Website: home-depot
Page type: newsletter-management
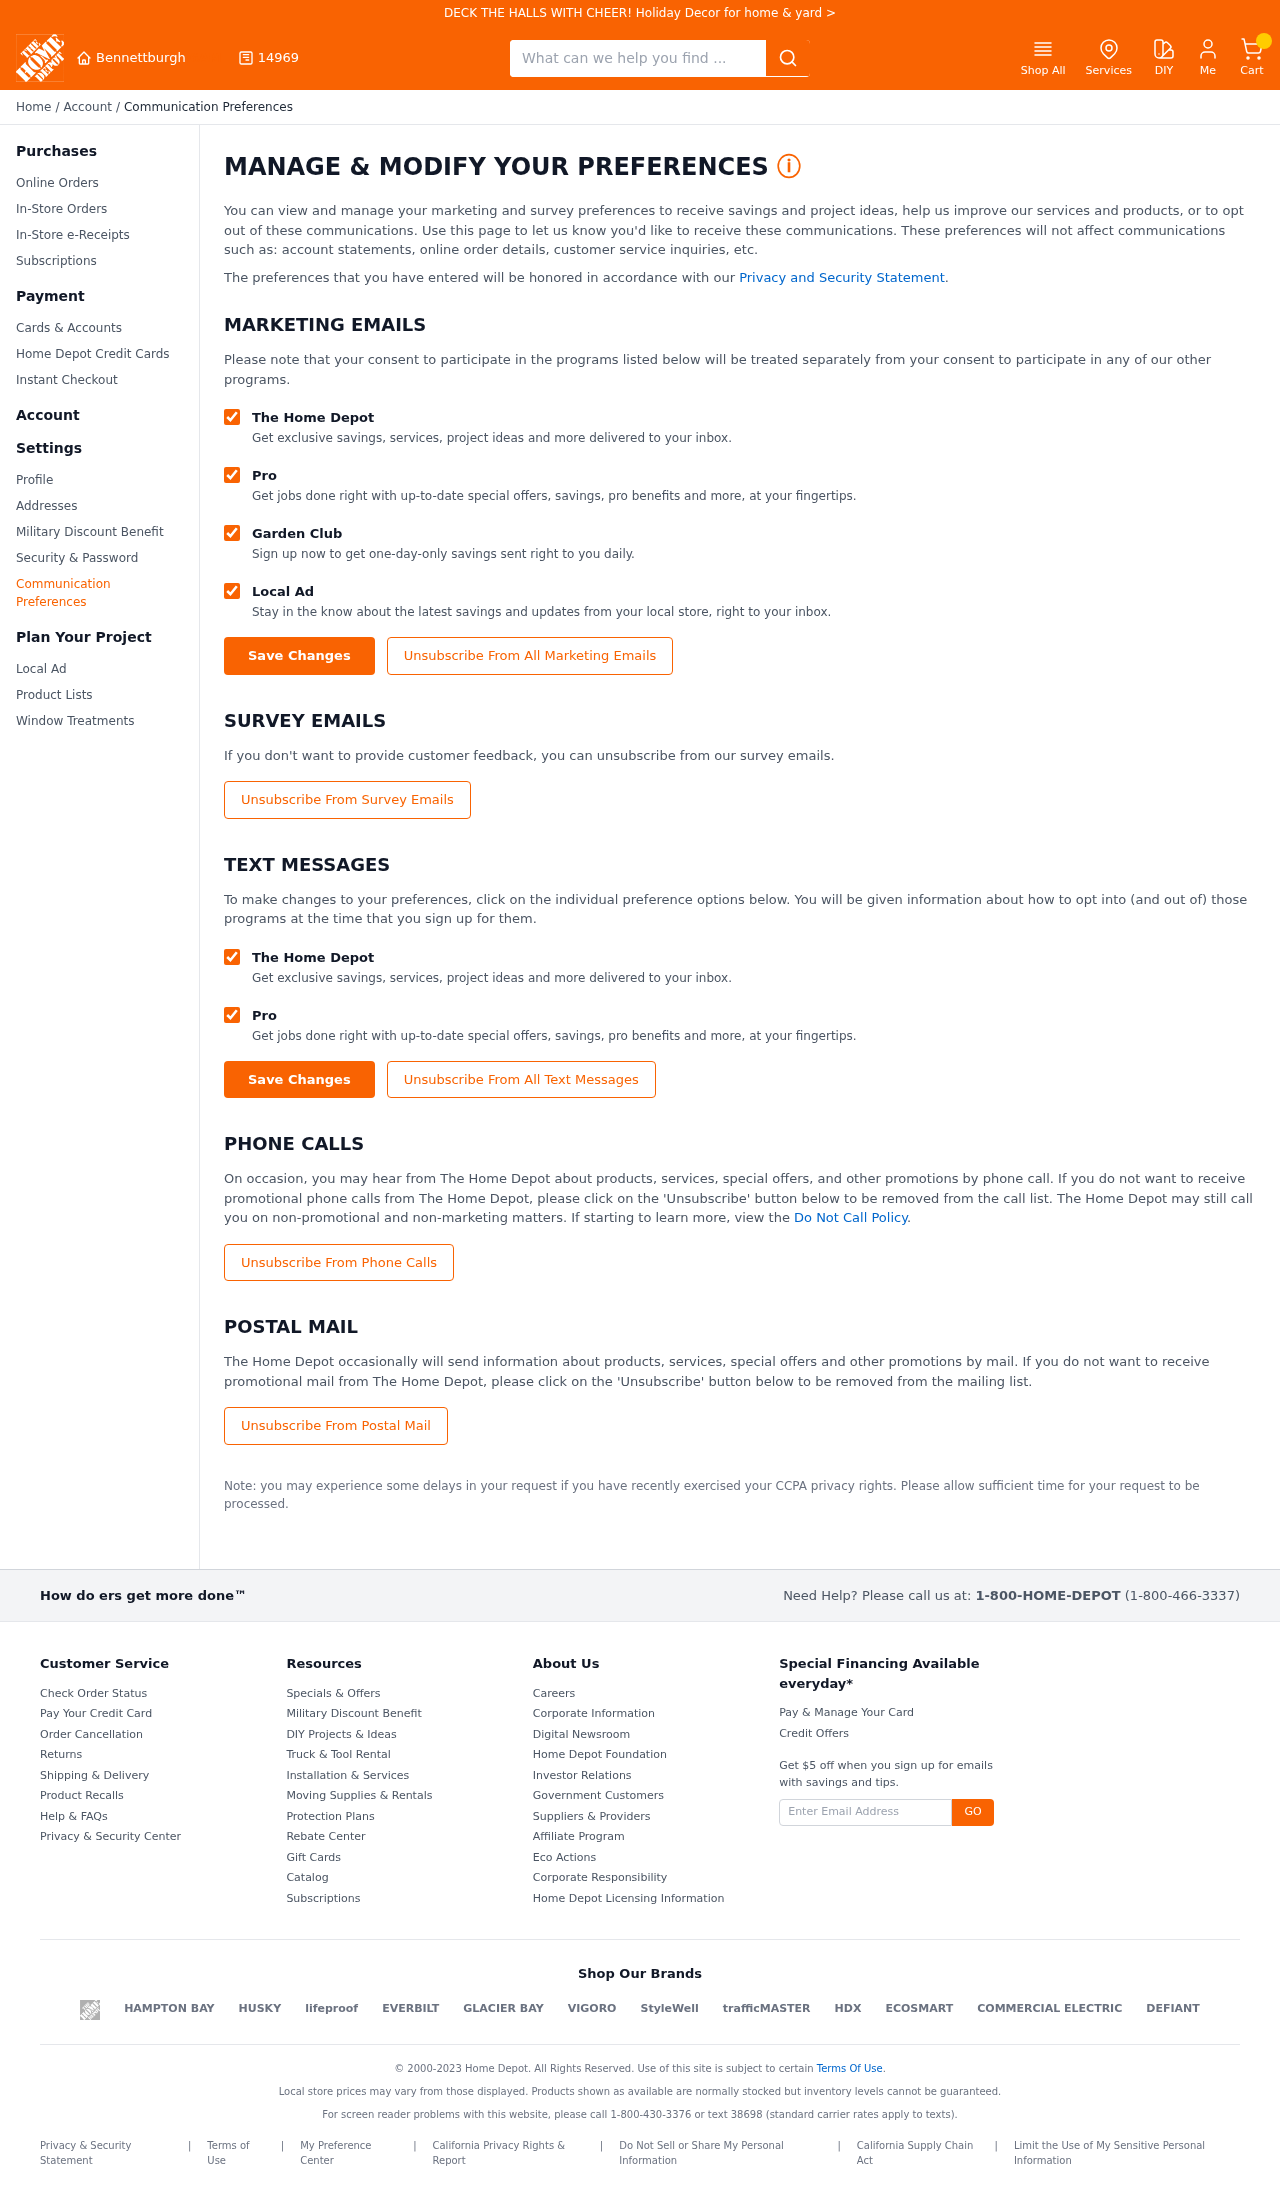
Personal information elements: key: PII_CITY
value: Bennettburgh
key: PII_POSTCODE
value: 14969
Search elements: key: HEADER_SEARCH
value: What can we help you find ...